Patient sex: F
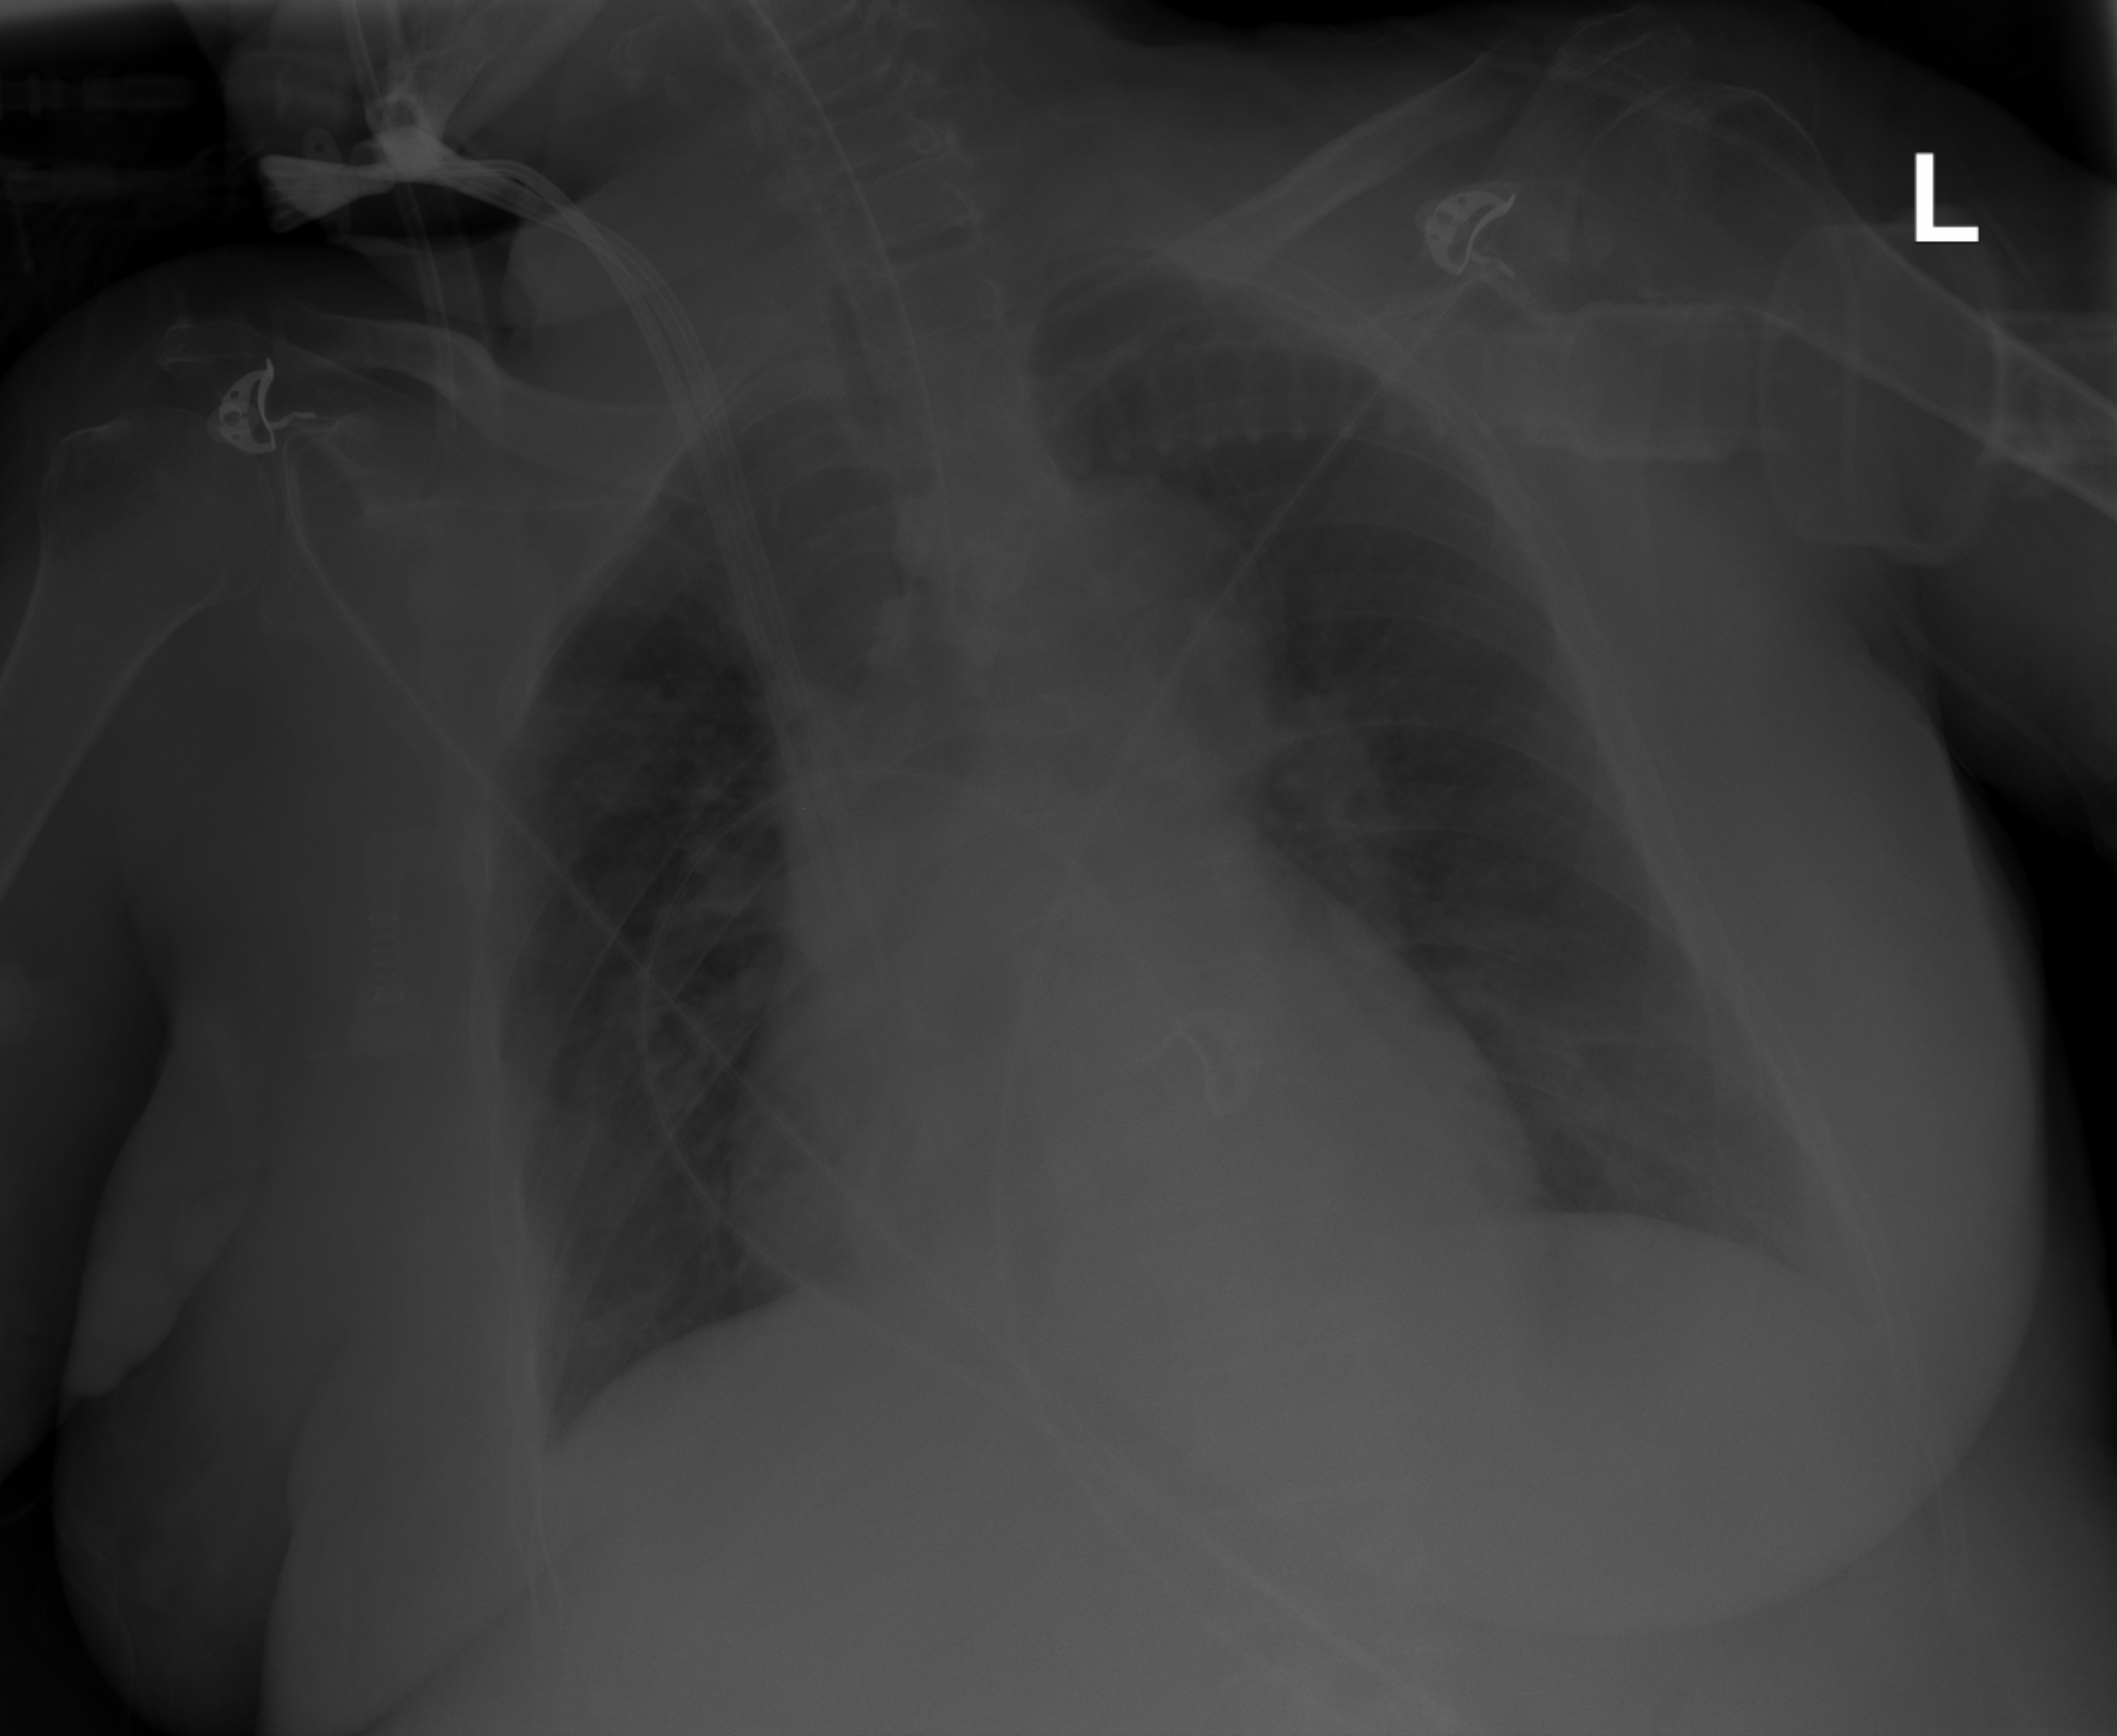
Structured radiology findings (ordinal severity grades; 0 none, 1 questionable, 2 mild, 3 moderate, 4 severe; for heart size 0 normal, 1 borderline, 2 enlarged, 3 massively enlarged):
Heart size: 2
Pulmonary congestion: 0
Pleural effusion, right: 2
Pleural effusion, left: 0
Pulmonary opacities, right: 2
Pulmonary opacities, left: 0
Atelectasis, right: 0
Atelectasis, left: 2